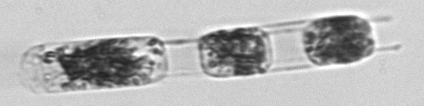
Label: Hemiaulus